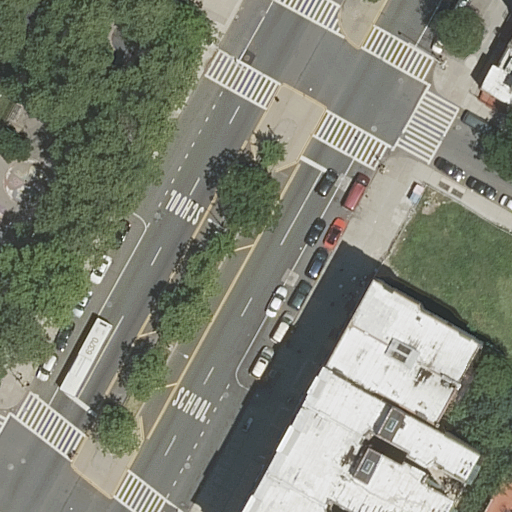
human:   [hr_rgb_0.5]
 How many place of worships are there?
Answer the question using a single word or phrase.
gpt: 1

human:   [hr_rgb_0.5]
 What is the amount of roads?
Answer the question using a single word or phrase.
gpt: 6

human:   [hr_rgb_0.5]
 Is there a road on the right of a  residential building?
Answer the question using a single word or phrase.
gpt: no

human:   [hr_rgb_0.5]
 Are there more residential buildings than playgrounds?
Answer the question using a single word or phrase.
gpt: yes

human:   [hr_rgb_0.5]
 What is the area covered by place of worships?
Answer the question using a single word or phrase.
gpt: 330m2

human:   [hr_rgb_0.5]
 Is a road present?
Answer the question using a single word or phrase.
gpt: yes

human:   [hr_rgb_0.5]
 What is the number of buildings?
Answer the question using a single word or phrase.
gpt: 7

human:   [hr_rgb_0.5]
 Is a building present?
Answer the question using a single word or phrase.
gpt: yes

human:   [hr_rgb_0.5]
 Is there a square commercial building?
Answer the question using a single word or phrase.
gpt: no

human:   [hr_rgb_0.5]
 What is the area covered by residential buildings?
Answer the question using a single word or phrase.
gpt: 1272m2

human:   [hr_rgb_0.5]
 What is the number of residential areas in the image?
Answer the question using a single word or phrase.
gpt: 1

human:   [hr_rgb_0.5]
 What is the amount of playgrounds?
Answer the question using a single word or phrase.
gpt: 1

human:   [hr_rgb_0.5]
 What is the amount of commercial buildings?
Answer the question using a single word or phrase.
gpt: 0

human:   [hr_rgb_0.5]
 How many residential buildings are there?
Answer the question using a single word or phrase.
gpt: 6

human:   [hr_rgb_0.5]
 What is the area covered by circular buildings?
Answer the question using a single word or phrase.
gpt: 0m2

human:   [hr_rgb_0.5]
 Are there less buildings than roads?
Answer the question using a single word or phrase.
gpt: no

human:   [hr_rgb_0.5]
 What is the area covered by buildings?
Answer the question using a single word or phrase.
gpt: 1602m2

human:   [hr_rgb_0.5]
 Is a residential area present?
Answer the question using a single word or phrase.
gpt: yes

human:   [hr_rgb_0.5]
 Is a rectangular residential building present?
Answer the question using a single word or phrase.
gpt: yes

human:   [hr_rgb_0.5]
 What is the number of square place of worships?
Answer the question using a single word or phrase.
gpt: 0

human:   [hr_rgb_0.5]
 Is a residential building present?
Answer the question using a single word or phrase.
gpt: yes

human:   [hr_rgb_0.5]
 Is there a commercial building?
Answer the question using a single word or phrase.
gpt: no

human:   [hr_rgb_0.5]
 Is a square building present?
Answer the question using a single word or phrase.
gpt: no

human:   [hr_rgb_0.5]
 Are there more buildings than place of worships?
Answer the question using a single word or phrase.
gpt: yes

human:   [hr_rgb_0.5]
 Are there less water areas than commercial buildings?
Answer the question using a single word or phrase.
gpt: no

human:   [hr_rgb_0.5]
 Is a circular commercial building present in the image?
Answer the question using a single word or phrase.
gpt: no

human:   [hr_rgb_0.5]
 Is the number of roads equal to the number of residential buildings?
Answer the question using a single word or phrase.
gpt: yes

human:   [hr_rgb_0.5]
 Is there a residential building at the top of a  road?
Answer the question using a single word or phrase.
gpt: yes

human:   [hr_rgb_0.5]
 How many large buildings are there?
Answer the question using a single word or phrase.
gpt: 0

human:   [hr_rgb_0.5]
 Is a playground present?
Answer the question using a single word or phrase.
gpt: yes

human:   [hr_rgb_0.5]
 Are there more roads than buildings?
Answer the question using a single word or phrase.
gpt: no

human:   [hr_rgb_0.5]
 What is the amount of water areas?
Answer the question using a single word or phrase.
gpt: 0

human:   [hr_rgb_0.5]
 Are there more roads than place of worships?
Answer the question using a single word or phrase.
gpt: yes

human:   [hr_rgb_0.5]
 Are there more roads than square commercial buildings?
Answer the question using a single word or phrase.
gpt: yes

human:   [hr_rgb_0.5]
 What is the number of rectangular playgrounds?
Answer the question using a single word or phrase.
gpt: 0

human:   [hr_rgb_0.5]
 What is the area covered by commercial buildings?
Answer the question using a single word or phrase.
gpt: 0m2

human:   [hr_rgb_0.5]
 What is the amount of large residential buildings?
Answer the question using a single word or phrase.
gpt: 0

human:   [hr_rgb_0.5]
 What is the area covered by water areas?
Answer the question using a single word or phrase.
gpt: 0m2

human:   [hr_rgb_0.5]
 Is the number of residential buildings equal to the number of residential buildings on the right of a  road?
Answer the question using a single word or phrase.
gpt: yes

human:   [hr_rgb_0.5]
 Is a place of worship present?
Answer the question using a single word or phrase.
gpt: yes

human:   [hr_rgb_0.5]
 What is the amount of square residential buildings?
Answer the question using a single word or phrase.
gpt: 0

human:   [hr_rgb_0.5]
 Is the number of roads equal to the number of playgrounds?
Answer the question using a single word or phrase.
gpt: no

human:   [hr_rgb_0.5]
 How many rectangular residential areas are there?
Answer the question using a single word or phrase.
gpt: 1

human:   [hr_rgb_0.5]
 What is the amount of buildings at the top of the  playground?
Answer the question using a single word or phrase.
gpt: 0

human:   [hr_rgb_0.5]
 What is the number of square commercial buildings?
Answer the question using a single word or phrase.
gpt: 0

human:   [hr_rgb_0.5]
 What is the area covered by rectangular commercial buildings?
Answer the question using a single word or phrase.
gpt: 0m2

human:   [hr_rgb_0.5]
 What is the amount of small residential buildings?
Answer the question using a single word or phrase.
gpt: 2

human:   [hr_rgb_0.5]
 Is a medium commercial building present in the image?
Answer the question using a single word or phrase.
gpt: no

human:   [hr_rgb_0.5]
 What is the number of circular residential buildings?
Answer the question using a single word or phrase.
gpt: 0

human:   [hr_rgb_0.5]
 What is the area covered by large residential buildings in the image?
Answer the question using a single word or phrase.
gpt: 0m2

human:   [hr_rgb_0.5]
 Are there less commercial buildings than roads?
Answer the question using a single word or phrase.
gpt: yes

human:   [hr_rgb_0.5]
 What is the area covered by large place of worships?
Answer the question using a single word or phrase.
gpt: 0m2

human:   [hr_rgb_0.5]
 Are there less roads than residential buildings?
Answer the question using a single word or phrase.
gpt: no

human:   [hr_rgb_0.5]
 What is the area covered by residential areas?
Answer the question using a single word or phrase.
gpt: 6662m2

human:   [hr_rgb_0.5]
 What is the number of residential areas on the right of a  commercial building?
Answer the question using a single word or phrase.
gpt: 0

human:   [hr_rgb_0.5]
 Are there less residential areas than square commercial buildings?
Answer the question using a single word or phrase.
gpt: no

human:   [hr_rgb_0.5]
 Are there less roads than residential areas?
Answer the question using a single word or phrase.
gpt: no

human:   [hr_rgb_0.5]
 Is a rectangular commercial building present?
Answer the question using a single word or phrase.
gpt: no

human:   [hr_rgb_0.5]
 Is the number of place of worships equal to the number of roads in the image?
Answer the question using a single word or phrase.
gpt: no

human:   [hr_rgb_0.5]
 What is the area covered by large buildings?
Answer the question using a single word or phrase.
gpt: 0m2

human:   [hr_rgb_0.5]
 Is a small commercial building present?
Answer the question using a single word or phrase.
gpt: no

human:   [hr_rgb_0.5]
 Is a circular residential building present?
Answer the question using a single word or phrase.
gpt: no

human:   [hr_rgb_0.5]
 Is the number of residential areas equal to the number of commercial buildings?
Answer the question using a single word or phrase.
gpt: no

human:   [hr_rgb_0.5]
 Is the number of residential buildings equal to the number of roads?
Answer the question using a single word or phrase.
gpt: yes